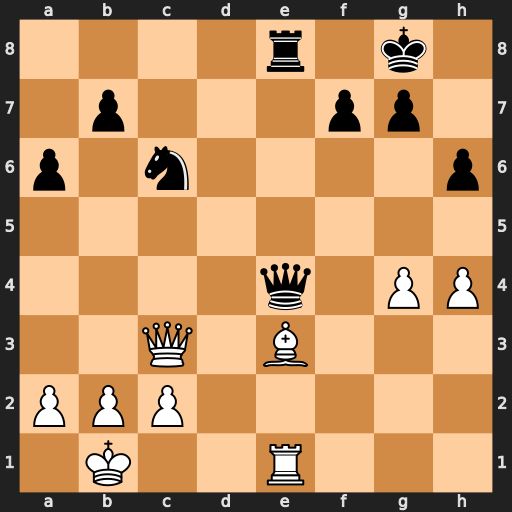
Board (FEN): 4r1k1/1p3pp1/p1n4p/8/4q1PP/2Q1B3/PPP5/1K2R3
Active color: w
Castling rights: -
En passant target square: -
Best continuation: Bd2 Qxe1+ Bxe1